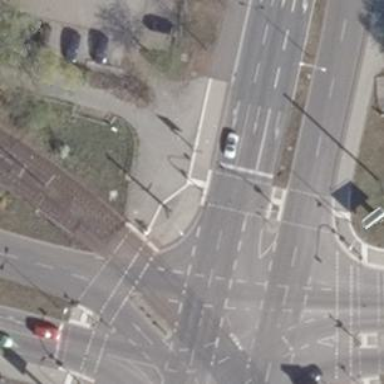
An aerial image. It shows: Road with traffic signals.